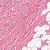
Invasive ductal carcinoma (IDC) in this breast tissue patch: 0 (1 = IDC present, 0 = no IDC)